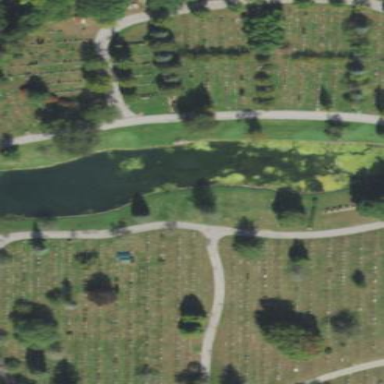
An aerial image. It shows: Cemetery.